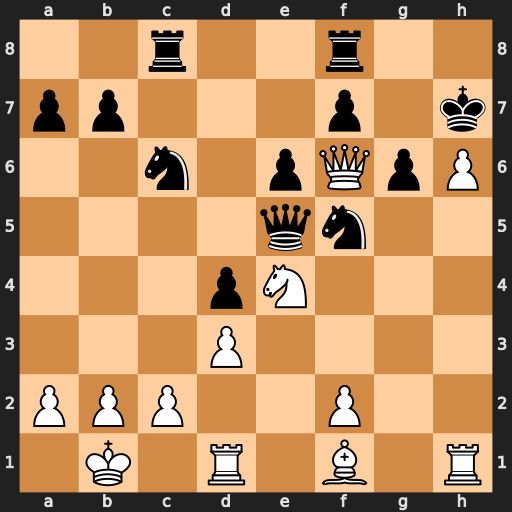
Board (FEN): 2r2r2/pp3p1k/2n1pQpP/4qn2/3pN3/3P4/PPP2P2/1K1R1B1R
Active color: w
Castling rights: -
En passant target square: -
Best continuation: Ng5+ Kg8 h7#